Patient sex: M
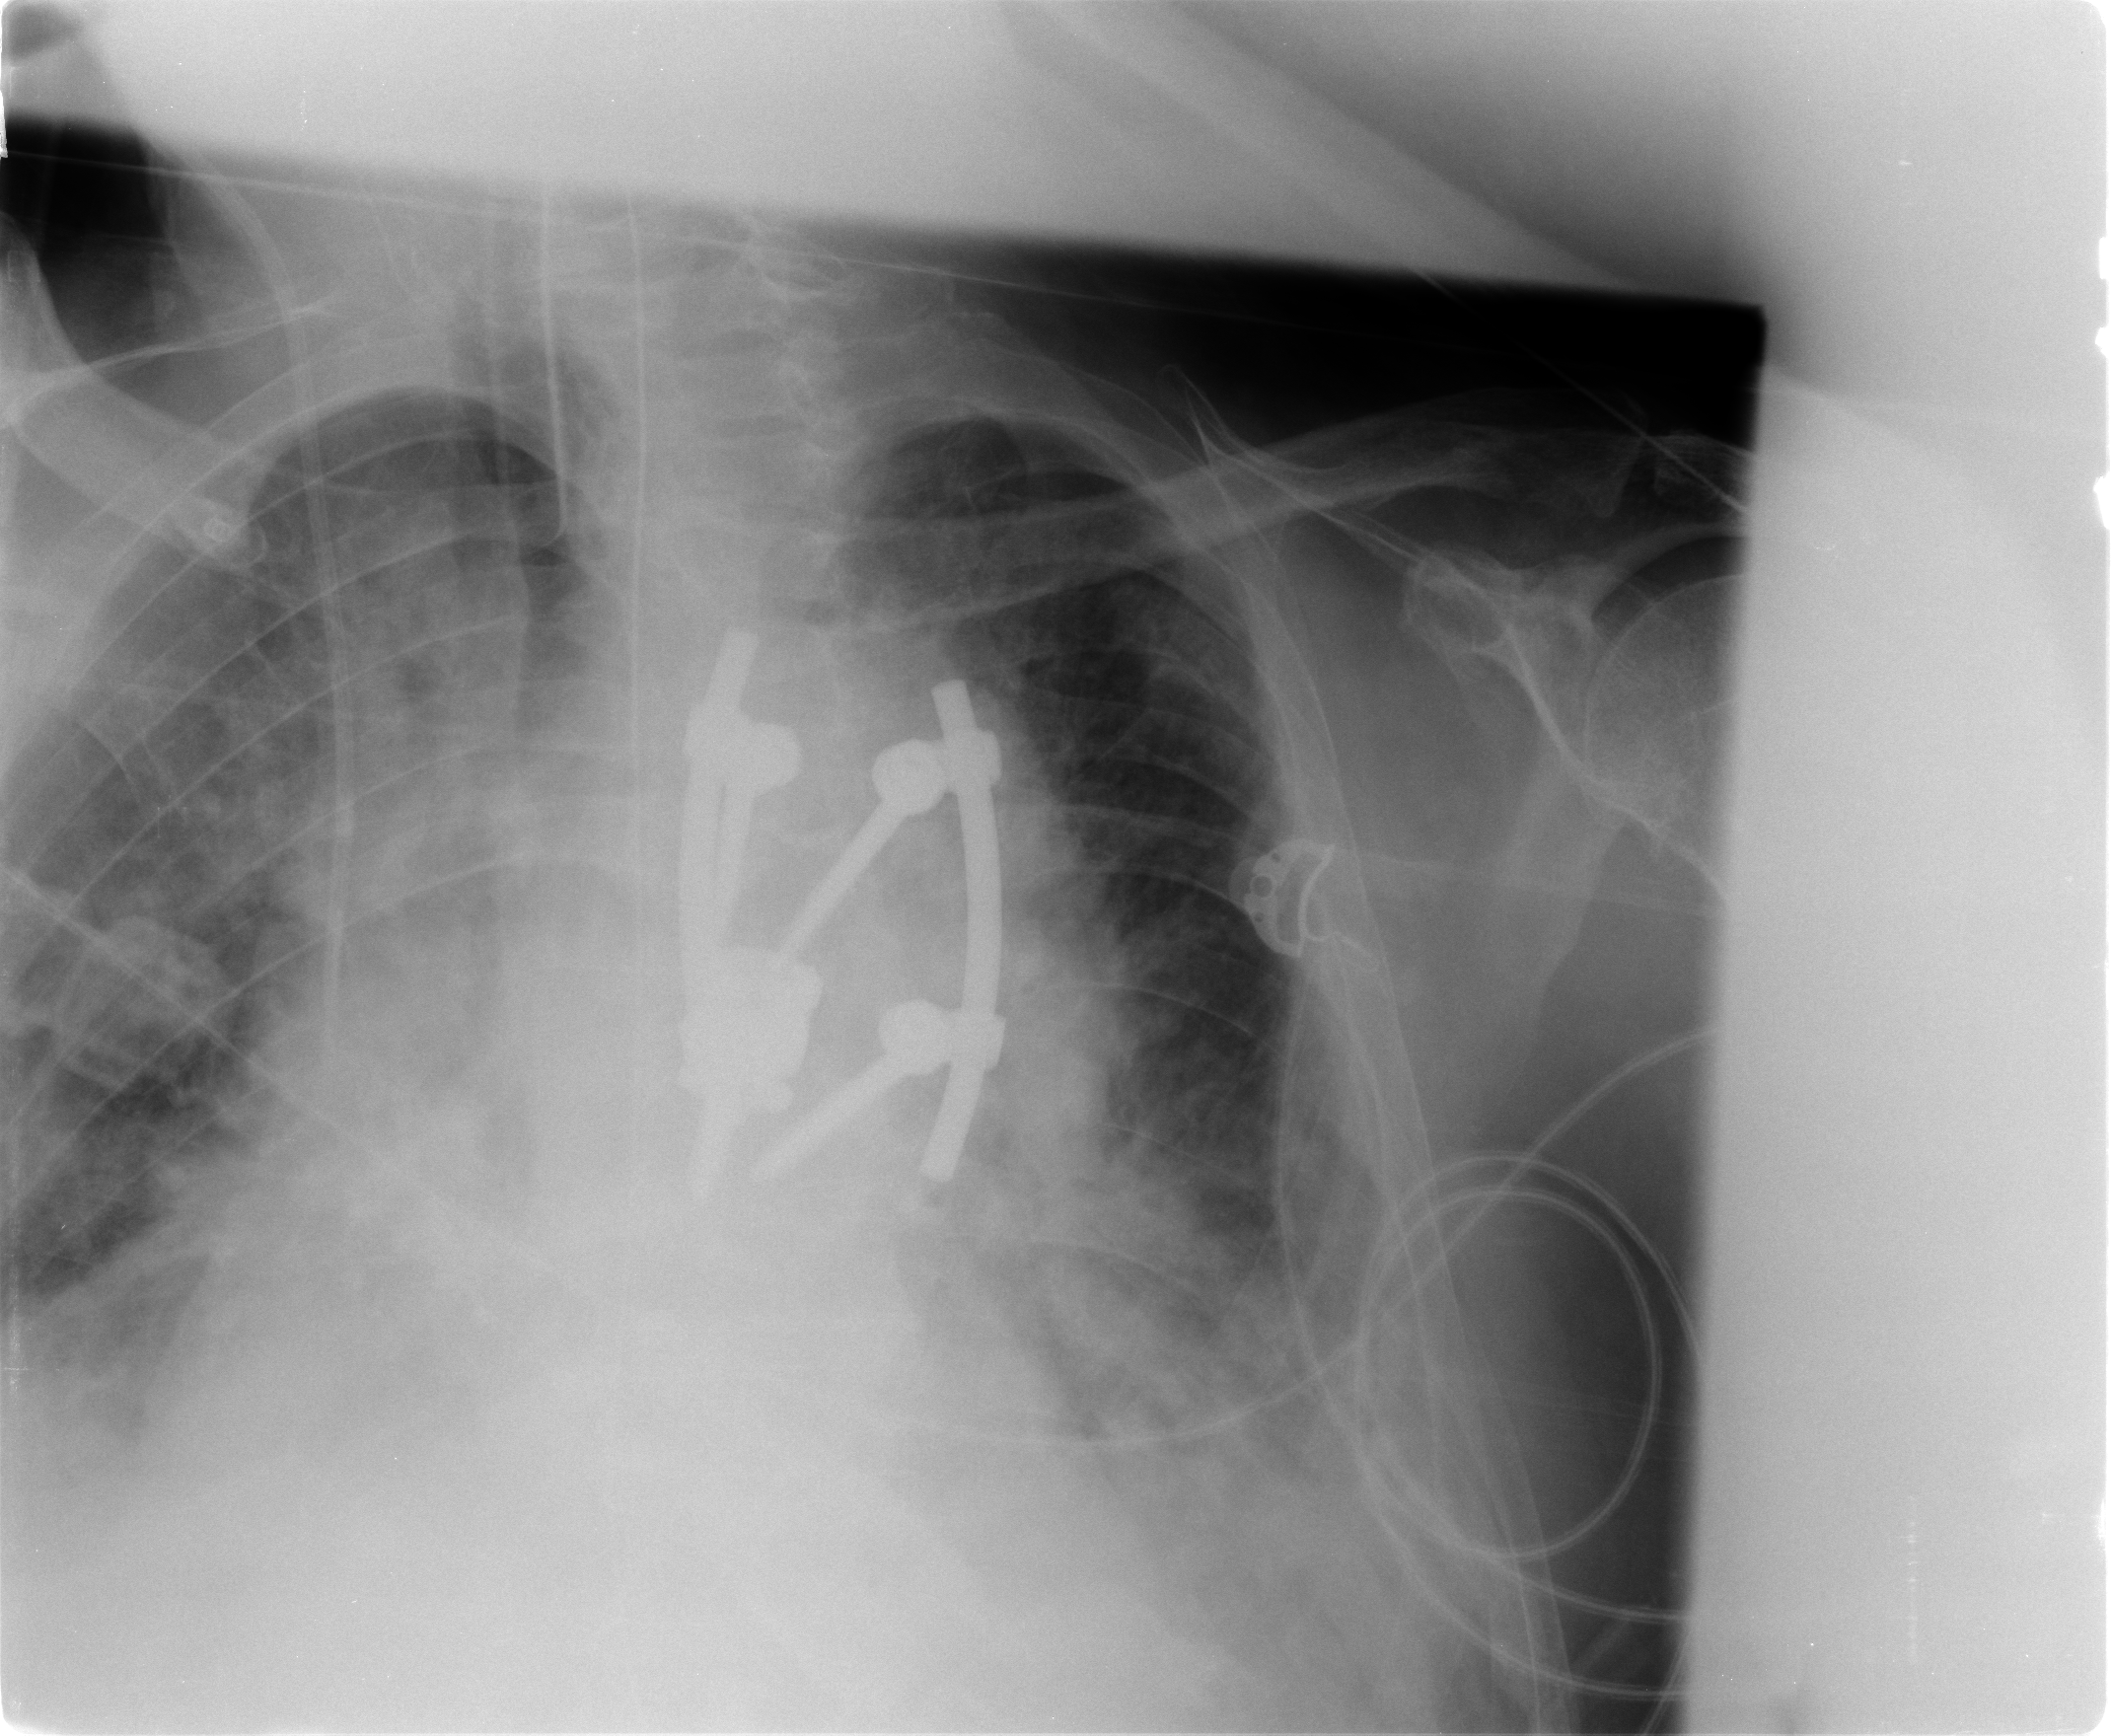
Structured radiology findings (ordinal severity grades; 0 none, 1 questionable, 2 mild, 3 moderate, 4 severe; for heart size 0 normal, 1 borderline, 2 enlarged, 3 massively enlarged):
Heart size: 2
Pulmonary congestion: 3
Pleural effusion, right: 2
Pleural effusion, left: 2
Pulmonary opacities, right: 2
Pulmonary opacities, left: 2
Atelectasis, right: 2
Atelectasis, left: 2